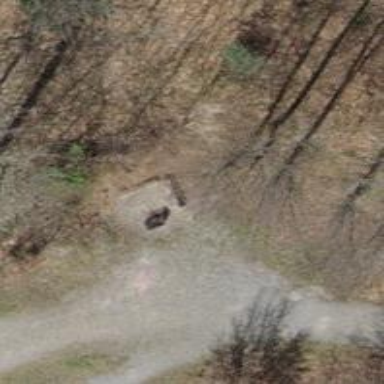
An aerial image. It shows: Brown bench.